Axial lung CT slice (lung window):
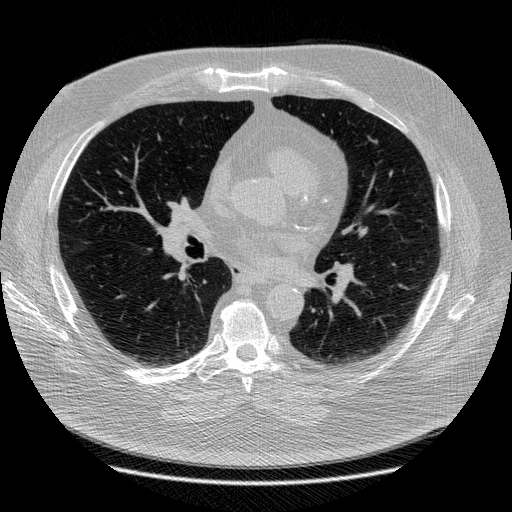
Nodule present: no